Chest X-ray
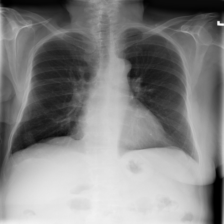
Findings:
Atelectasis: negative
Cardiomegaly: negative
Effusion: negative
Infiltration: negative
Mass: negative
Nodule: negative
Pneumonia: negative
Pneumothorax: negative
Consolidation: negative
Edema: negative
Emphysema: negative
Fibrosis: negative
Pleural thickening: negative
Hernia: negative